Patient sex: F
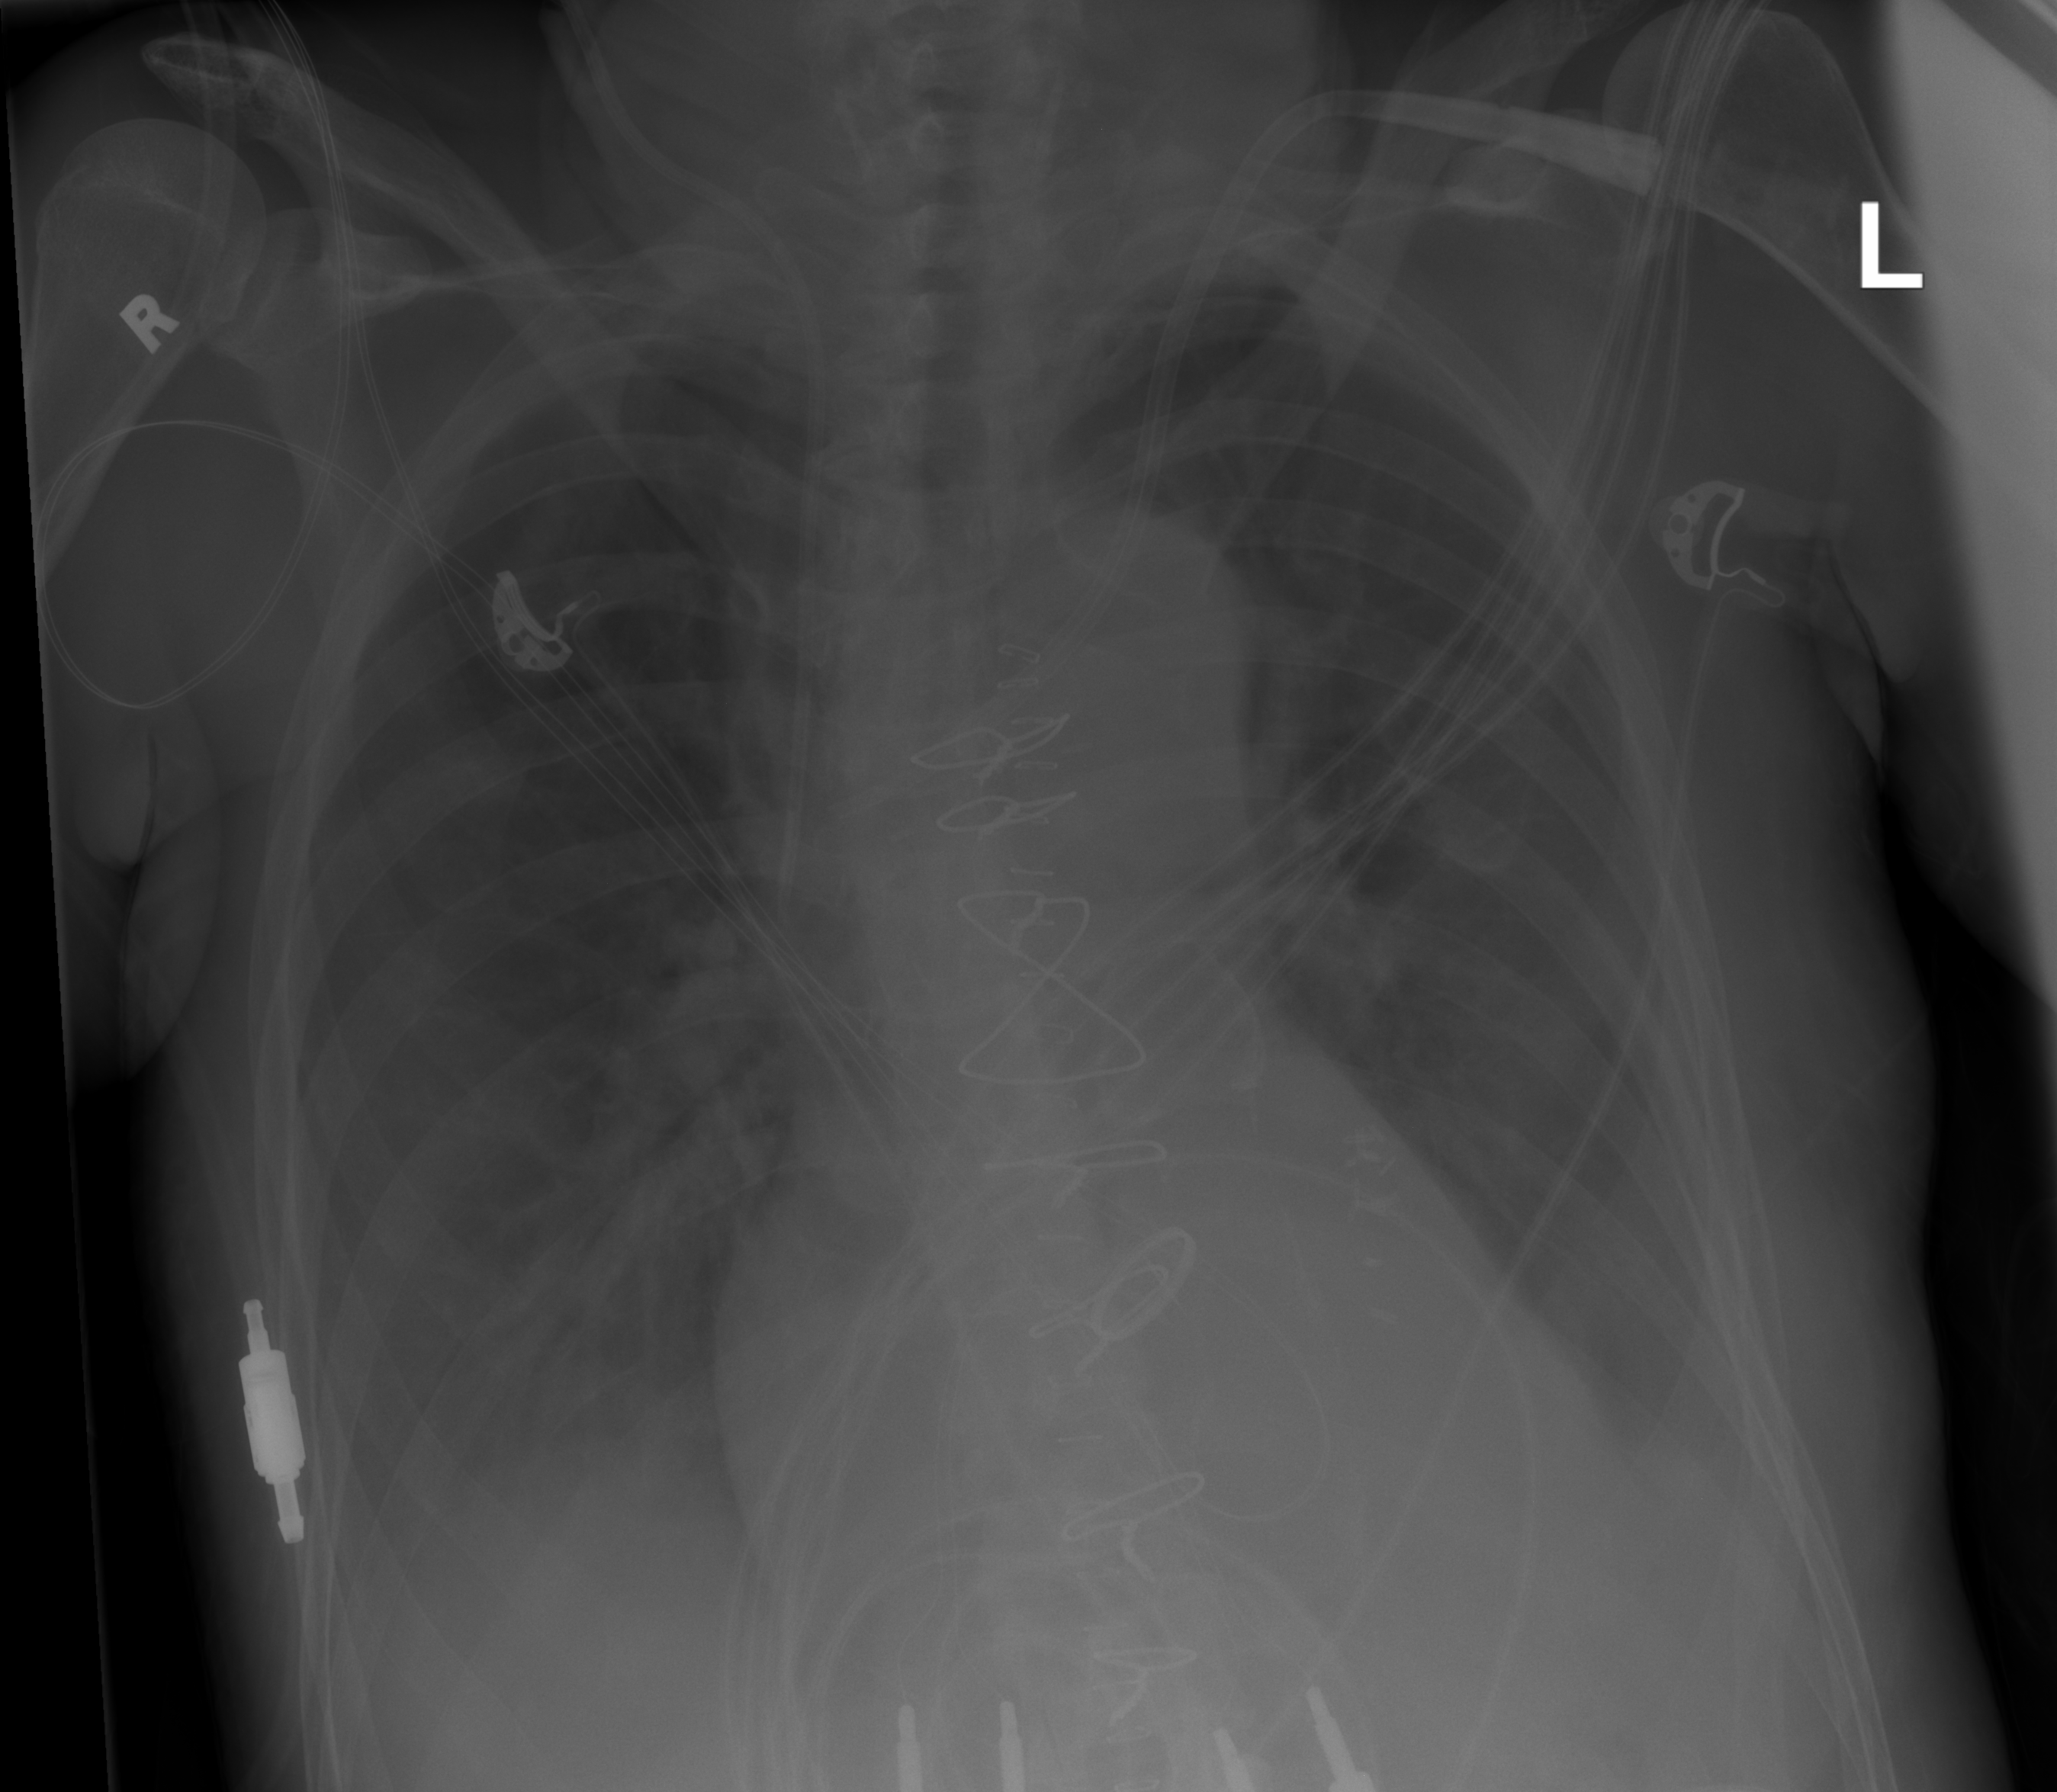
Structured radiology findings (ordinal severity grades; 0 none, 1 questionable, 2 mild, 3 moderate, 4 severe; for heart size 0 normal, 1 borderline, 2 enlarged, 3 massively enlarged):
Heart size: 0
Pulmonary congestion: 2
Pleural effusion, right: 2
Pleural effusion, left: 2
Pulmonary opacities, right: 2
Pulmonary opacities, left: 0
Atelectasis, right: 2
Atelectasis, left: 2